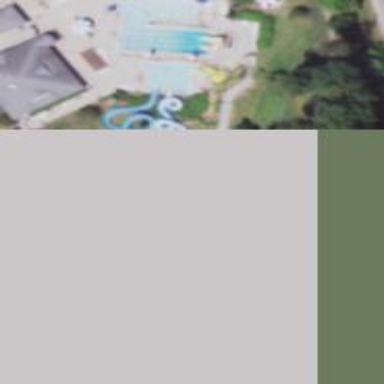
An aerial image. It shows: Water slide attraction.